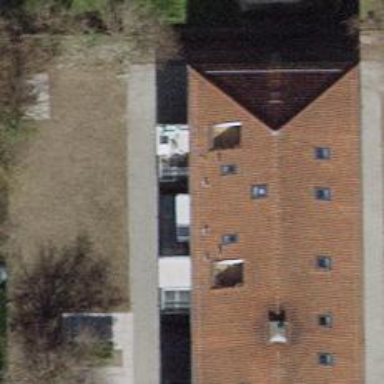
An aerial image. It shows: Tile-roofed apartment building.